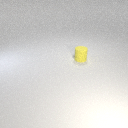
small yellow rubber cylinder